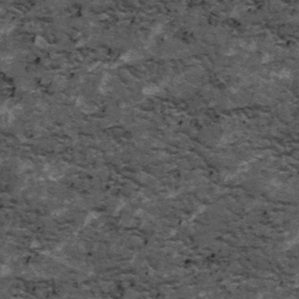
Label: frost